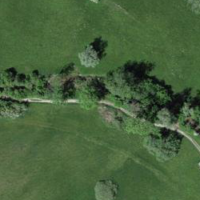
EUNIS habitat code: 16
Species observed at this site:
Coenonympha pamphilus
Pedicularis palustris
Carex distans
Gryllus campestris